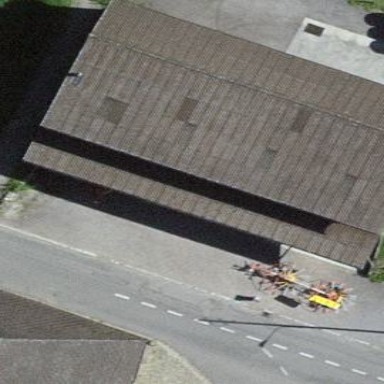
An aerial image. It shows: Barn.